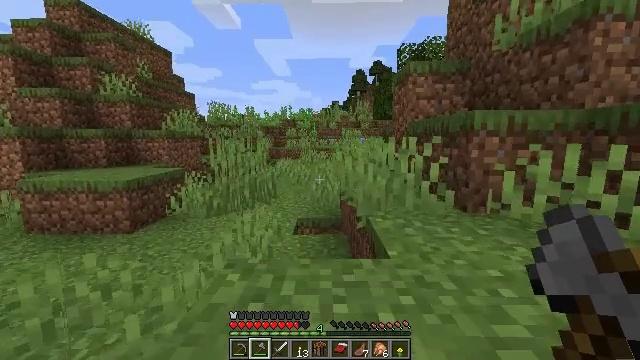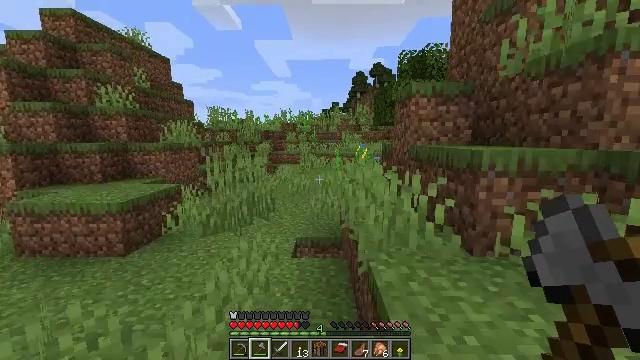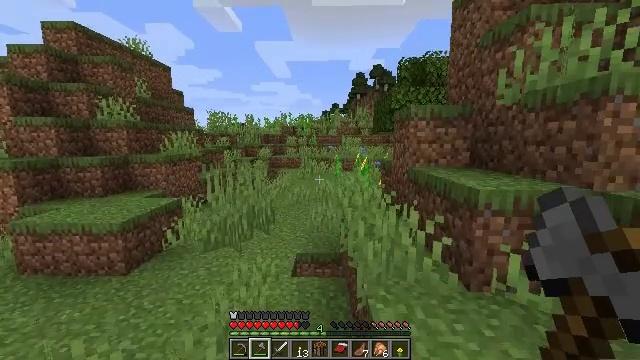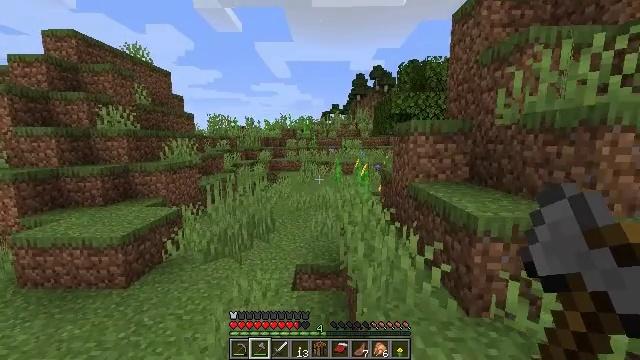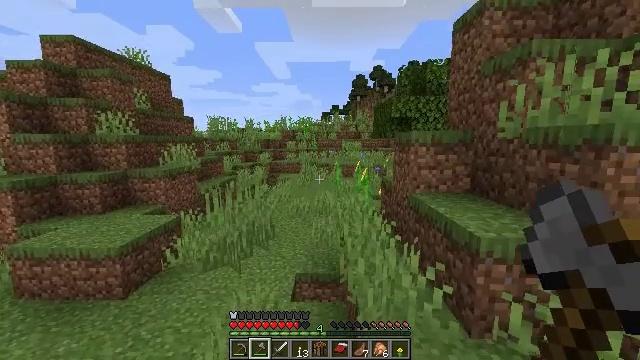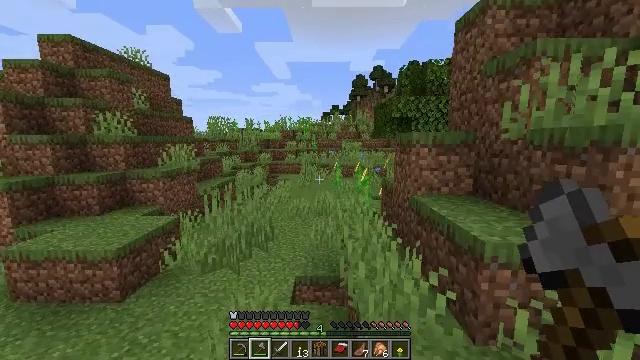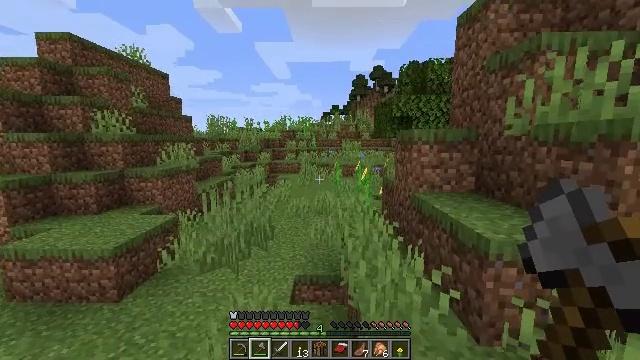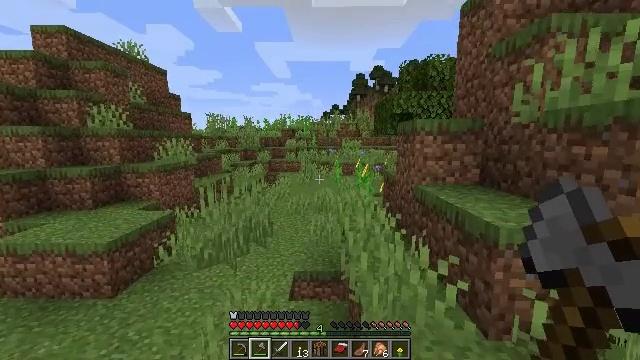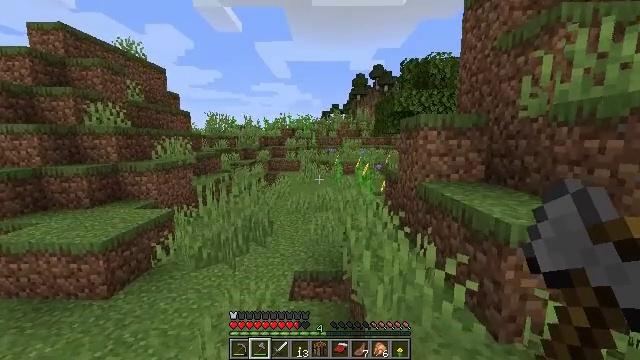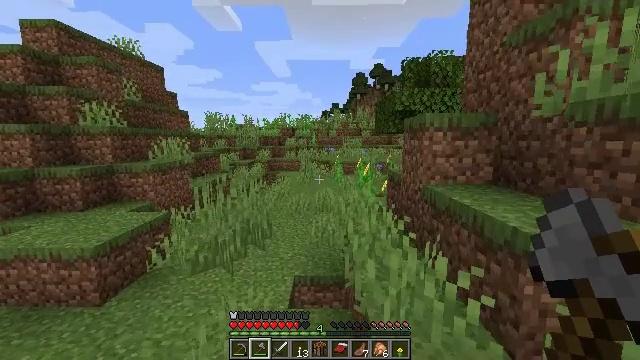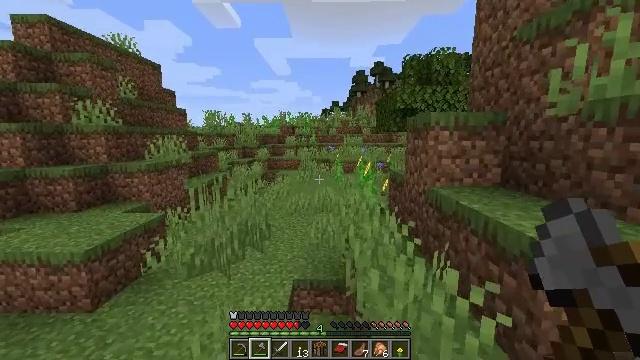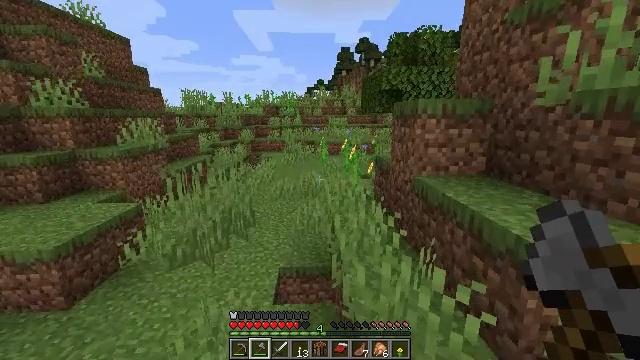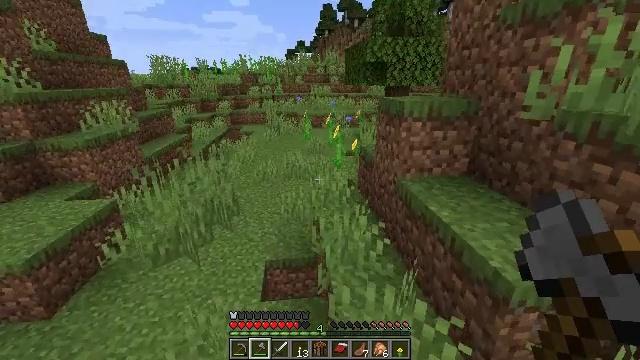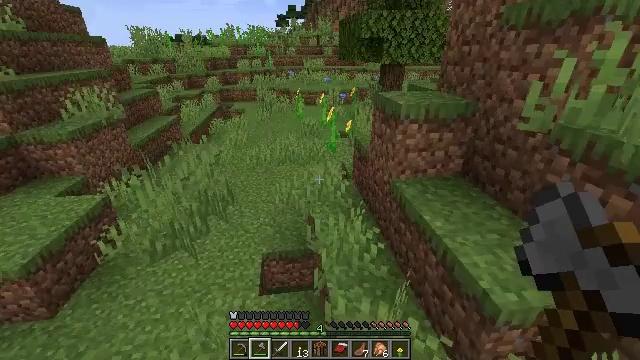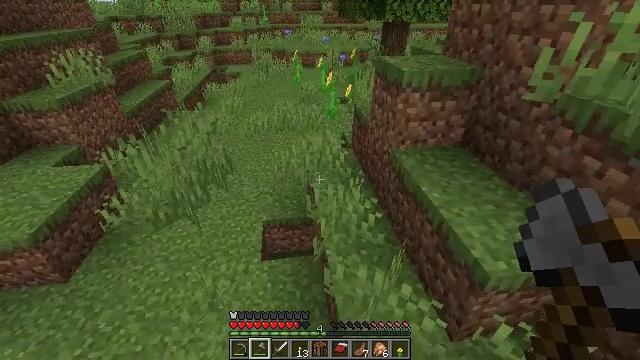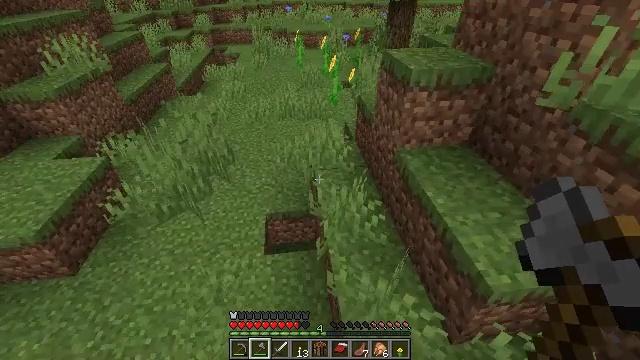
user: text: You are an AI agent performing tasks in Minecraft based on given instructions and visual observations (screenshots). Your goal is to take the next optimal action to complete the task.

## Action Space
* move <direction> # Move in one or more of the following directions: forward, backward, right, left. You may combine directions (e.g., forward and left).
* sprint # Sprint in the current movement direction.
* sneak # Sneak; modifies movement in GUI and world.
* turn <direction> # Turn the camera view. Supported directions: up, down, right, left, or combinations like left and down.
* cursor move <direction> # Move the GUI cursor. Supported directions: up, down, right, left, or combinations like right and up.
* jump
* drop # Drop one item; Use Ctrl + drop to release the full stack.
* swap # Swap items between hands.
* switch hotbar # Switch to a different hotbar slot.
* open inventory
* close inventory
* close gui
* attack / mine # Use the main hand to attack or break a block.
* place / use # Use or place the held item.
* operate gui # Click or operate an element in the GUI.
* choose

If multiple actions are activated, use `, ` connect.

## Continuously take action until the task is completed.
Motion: motion action
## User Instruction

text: Clear away tall grass.
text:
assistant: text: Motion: move forward, jump
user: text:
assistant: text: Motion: move forward, jump
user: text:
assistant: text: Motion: move forward
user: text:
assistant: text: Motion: move forward
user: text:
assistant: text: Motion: move forward
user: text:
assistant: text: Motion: move forward
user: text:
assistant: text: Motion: move forward
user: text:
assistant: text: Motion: move forward
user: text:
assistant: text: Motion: move forward
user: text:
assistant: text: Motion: move forward
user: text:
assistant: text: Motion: move forward, turn right and down, jump
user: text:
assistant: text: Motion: move forward, turn right and down, jump
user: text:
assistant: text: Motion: move forward, turn right and down, jump
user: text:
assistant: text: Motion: move forward, turn down, jump
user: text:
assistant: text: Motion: move forward, turn down, jump
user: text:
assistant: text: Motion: move forward
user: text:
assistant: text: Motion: move forward, turn down
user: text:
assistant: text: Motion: move forward, turn down
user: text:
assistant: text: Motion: move forward, turn left and down
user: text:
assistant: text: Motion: move forward, turn left and down
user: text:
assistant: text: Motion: move forward
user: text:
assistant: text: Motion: move forward
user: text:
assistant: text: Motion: move forward
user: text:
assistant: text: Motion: move forward, turn down
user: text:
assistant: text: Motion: move forward, turn left and down
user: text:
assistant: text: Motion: move forward, turn down, jump
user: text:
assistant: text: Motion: move forward, turn down, jump
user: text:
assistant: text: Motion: move forward, jump
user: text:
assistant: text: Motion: move forward
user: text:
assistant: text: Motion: move forward